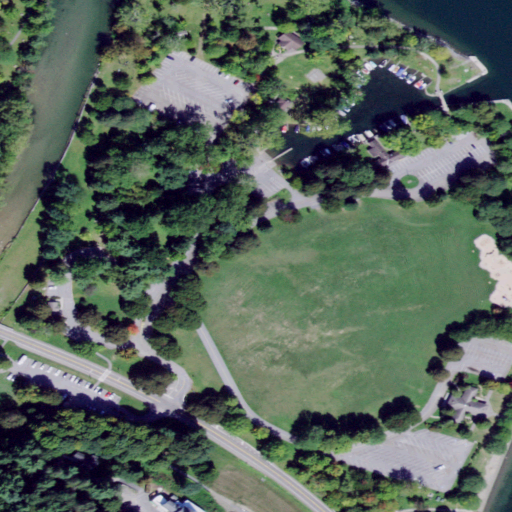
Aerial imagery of cape in New York named Taughannock Point containing pasture, shrub, low intensity development, open water, herbaceous wetlands, medium intensity development, open development, woody wetlands, deciduous forest, mixed forest, barren land, and evergreen forest